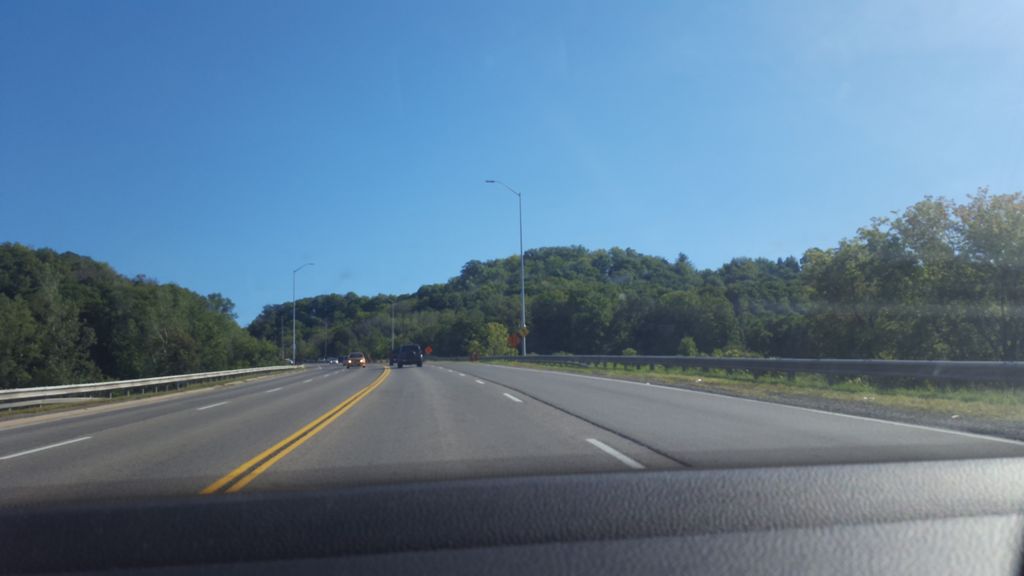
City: hamilton